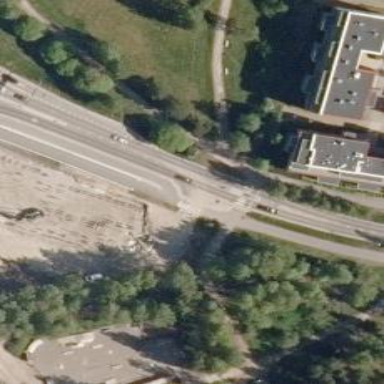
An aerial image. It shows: Marked road crossing with pedestrian island.